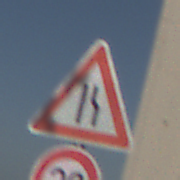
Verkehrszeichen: EinseitigVerengteFahrbahnRechts
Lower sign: Geschwindigkeit20
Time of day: MorningAfternoon
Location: Outdoor (Urban)
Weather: Clear
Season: NotSpecified
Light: Natural